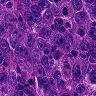
Metastatic tissue present: yes